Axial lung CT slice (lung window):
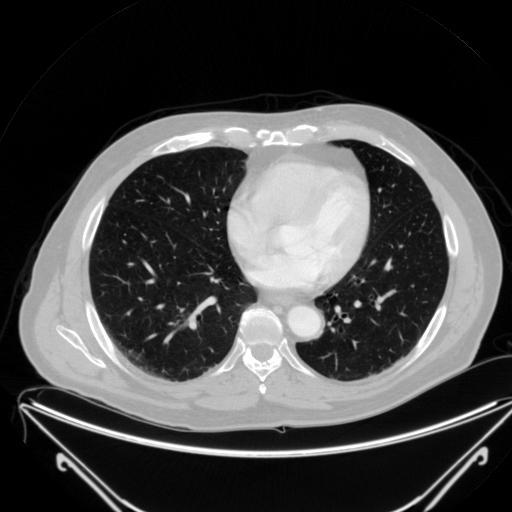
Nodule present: no